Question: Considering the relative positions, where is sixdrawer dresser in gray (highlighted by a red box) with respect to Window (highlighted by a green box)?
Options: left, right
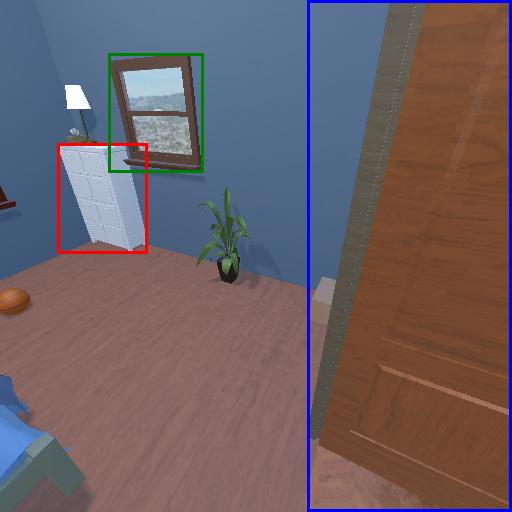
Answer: left